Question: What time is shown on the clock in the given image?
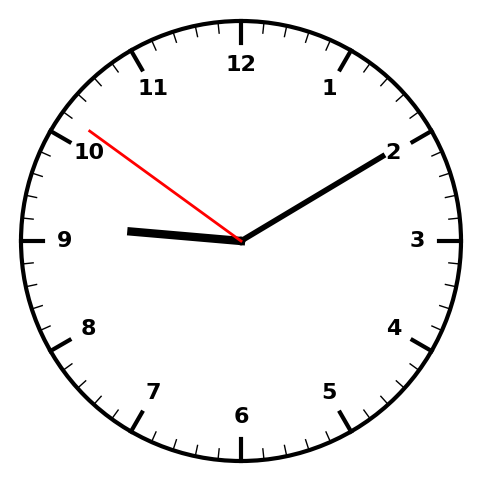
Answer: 09:09:51